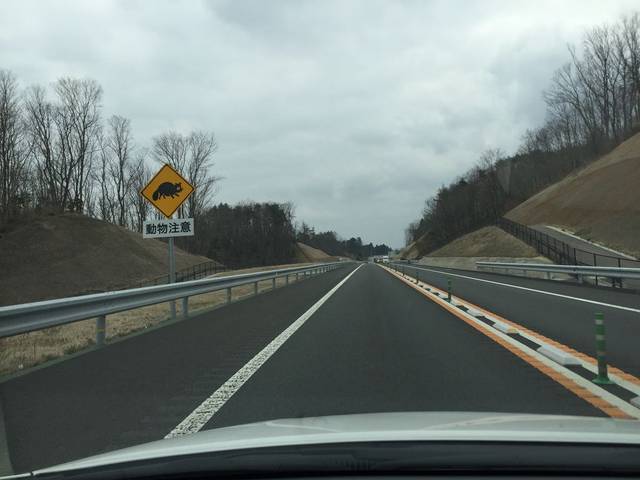
Region: Japan
Coordinates: 37.879, 140.88